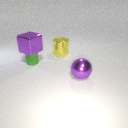
small green rubber cylinder below large purple metal cube